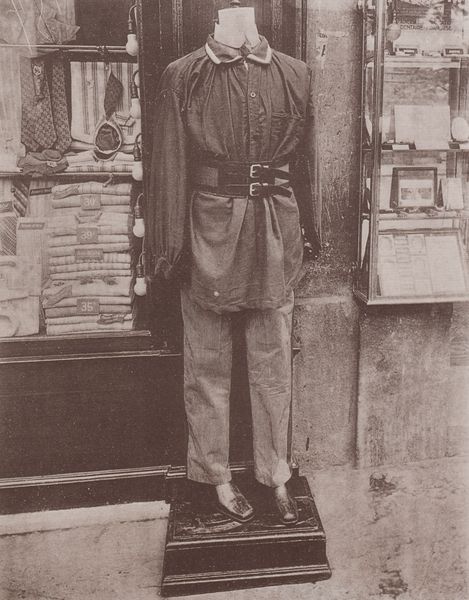
Titel: Läden und Auslagen, Kleiderpuppe
Künstler: Jean Eugène Auguste Atget
Schlagwörter: wäsche, schaufenster, gebäude, gürtel, hemd, hose, bluse, geschäft, hemden, beleuchtung, detail, foto, hauswand, gehweg, krawatten, auslagen, glühbirnen